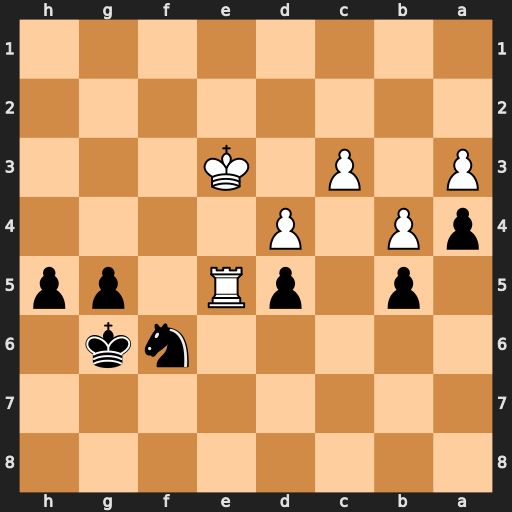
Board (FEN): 8/8/5nk1/1p1pR1pp/pP1P4/P1P1K3/8/8
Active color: b
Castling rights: -
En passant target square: -
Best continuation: Ng4+ Kd3 Nxe5+